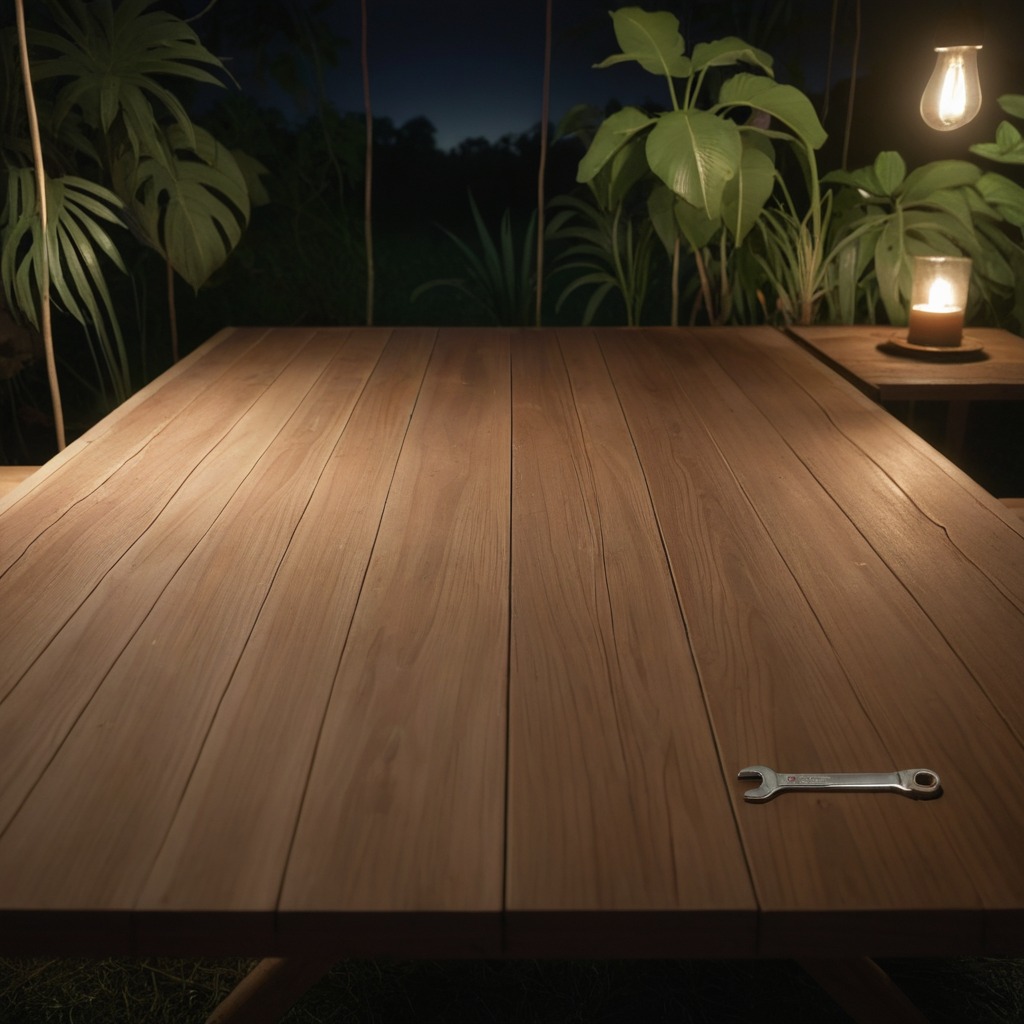
An wrench is lying on a wooden table inside a jungle field workshop tent at night.